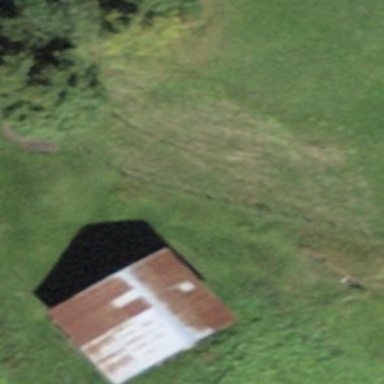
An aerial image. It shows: Barn.